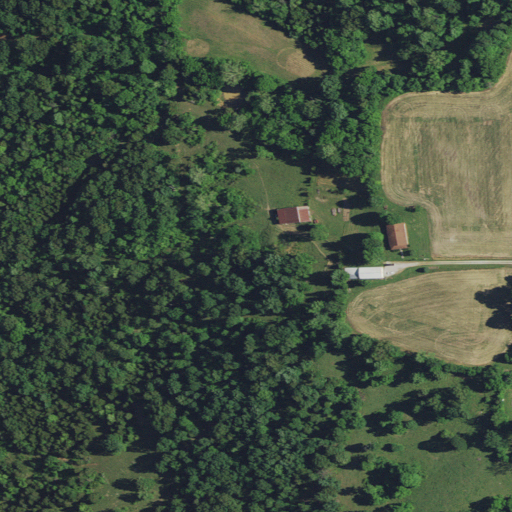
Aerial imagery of mountain in Indiana named Tom Rice Hill containing mixed forest, deciduous forest, pasture, cultivated crops, low intensity development, and open development